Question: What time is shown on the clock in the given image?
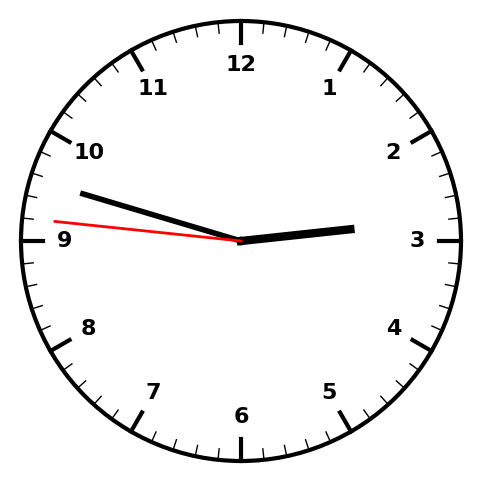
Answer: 02:47:46